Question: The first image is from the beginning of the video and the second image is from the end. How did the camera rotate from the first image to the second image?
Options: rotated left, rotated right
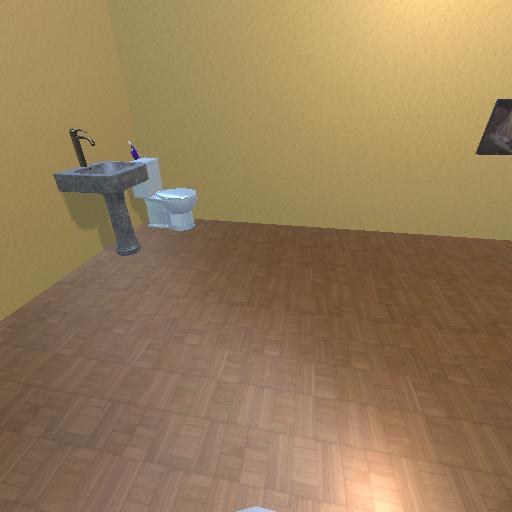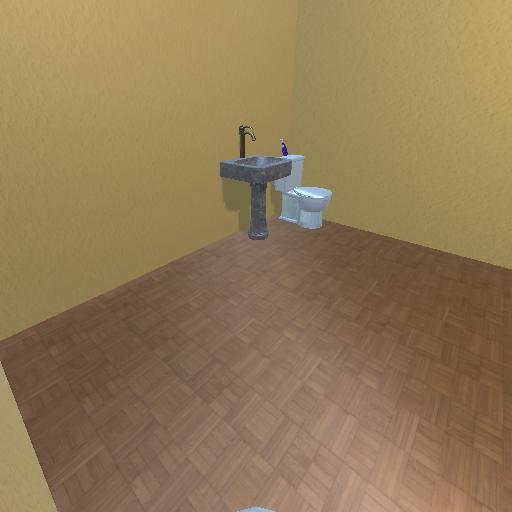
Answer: rotated left